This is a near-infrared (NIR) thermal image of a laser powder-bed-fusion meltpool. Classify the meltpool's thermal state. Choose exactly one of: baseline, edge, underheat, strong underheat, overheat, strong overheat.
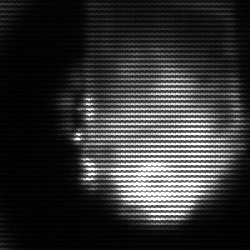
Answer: edge